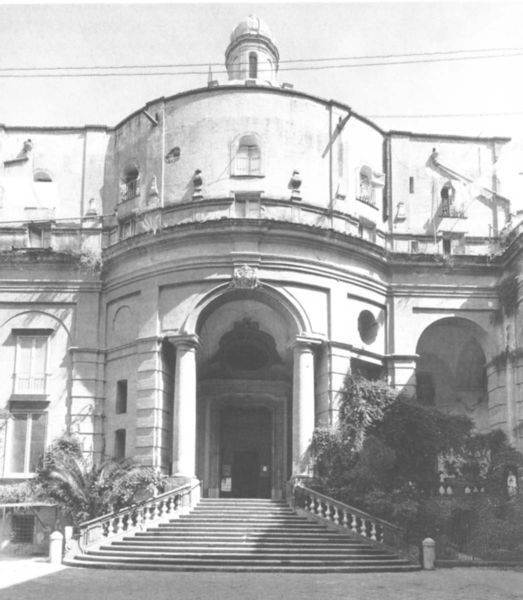
Titel: Neapel, S. Maria Egiziaca
Künstler: Cosimo Fanzago
Standort: Neapel, S. Maria Egiziaca (EU - I - Kampanien)
Schlagwörter: weiß, fenster, laterne, schwarz, säule, säulen, tür, gebäude, haus, architektur, stein, steine, büsche, kirche, pflanzen, rund, turm, bogen, fassade, italien, treppe, aufgang, geländer, palme, stufen, tor, foto, fotografie, photographie, eingang, balustrade, photo, halbrund, portal, palmen, rundung, bau, serliana, rotunde, palladio-motiv, baluster, s, büsdche, protalfoto